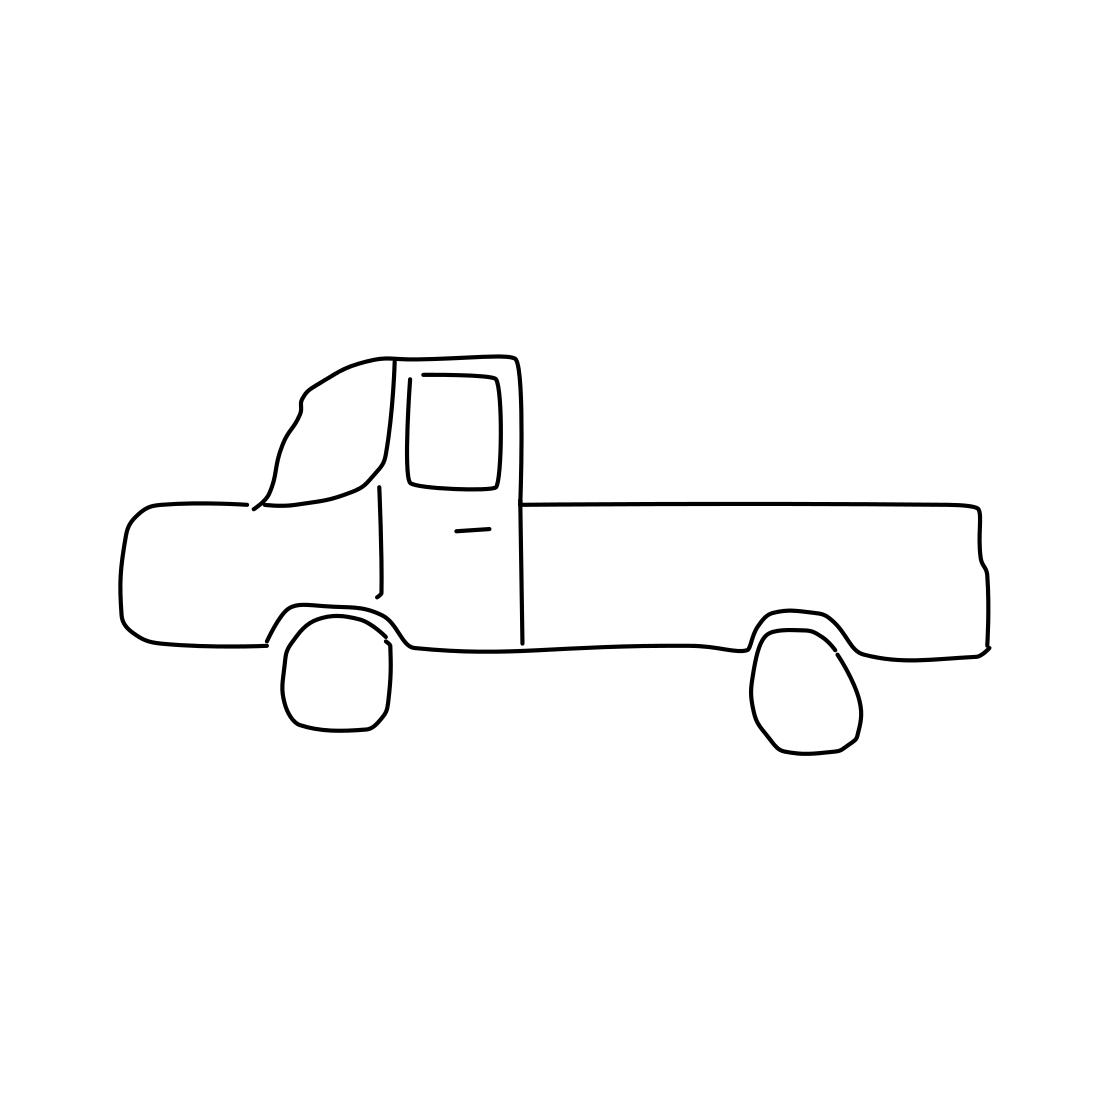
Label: pickup truck